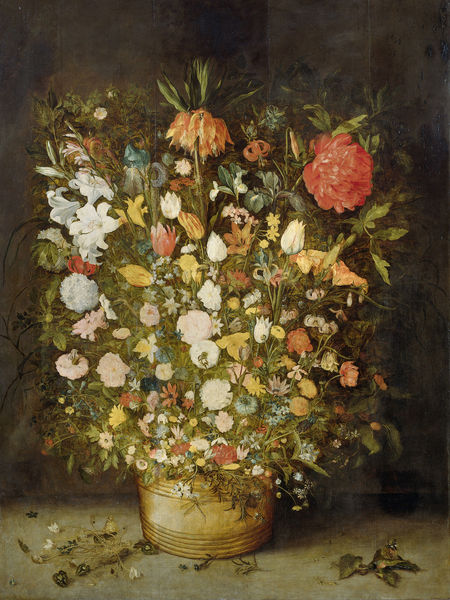
Titel: Stilleven met bloemen
Künstler: Jan (I) Brueghel
Standort: Amsterdam
Institution: Rijksmuseum
Schlagwörter: blumen, braun, bunt, tisch, stilleben, stillleben, vase, malen, lilie